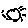
Label: sun